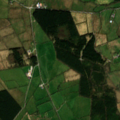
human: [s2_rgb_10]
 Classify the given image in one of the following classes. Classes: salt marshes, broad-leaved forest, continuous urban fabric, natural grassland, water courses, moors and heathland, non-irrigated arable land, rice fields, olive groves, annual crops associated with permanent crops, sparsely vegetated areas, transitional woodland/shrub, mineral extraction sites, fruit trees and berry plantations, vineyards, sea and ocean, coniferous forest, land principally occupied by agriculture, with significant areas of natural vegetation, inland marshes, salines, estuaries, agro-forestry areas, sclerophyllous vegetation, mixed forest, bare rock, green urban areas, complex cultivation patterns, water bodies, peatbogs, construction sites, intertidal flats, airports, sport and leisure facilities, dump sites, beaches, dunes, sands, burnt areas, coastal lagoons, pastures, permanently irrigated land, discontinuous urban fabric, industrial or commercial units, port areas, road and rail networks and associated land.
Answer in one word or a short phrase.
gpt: pastures, coniferous forest, transitional woodland/shrub